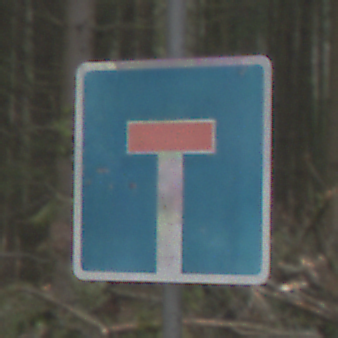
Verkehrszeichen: Sackgasse
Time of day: Midday
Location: Outdoor (Nature)
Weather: Overcast
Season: NotSpecified
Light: Natural